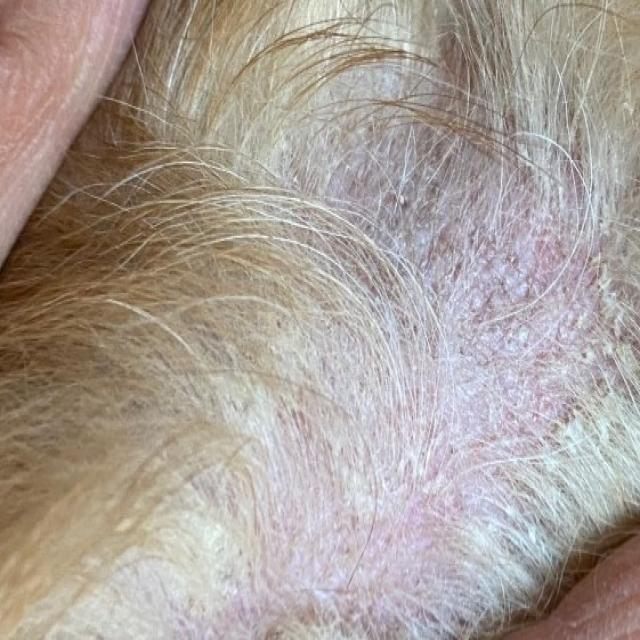
Canine fungal skin infection — characterized by alopecia, scaling, crusting, and circular lesions. Common agents include Malassezia and Candida species.